Question: I need to scrape the data from <URL> into a table format. To give you an idea, Here is what it looks like :

I want to see there is a way to bring this data into a table format using VBA script in excel. I can write a VBA code to do this by trimming the information into small pieces and placing it in particular cells.
I believe that's not the most efficient way and something tells me there is probably a better method out there that I just don't know off yet. Hence, I am reaching out here.
I wanted to see if you guys know of a method to do this better than trimming and pasting.
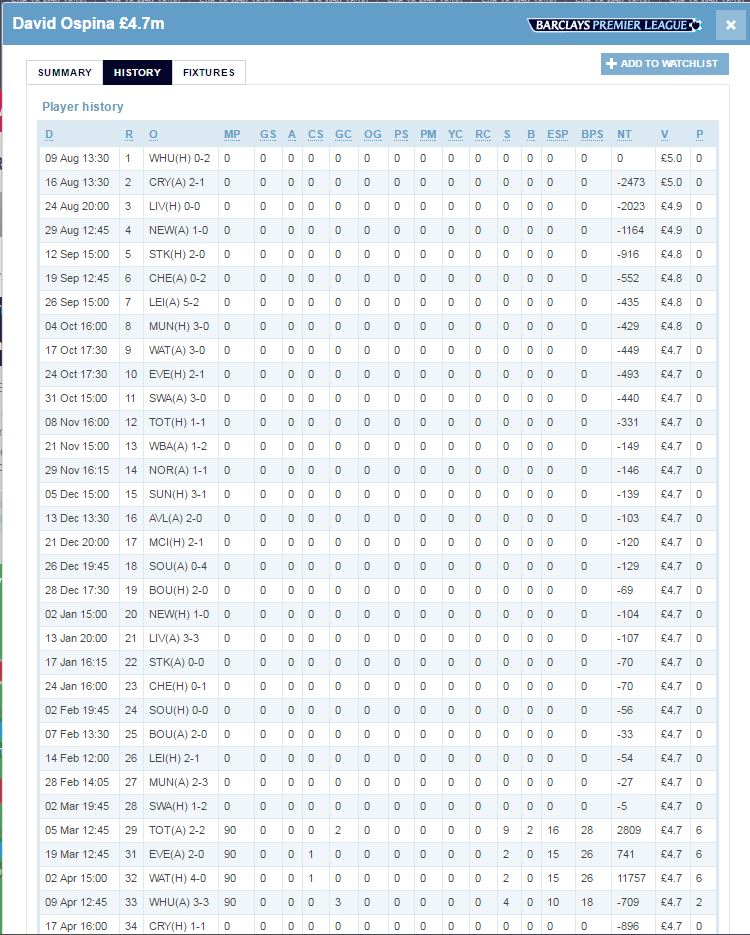
Answer: The data is in JSON format. You have to parse it and then decide in what way you want to present the data in Excel.
<URL> it is informacion about that: